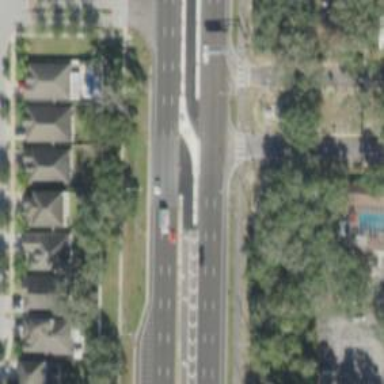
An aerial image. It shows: Marked crossing on cycleway road.